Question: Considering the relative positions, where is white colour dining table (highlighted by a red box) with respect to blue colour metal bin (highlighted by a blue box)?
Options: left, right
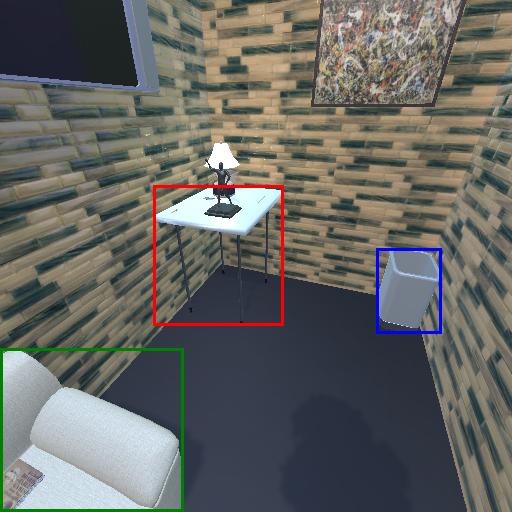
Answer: left